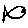
Label: fish